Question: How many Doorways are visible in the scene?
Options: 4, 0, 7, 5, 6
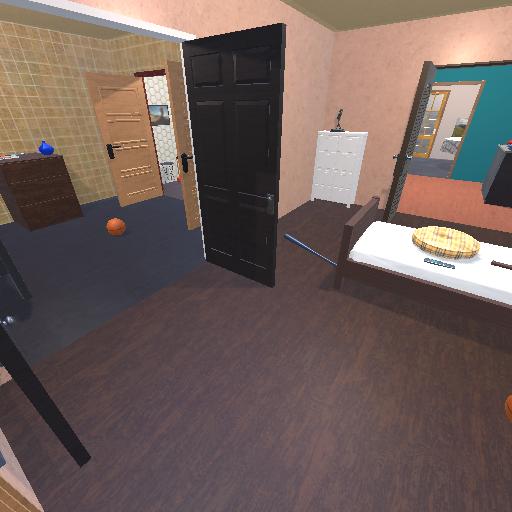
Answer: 4